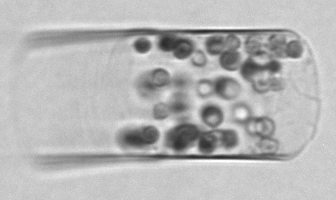
Label: Guinardia_flaccida